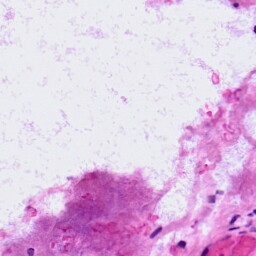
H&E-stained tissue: LymphNode